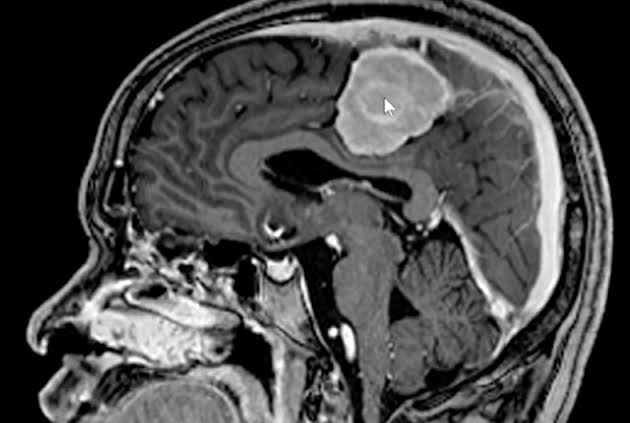
Label: meningioma